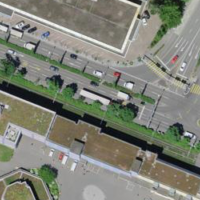
EUNIS habitat code: 57
Species observed at this site:
Ajuga reptans